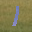
Label: 1